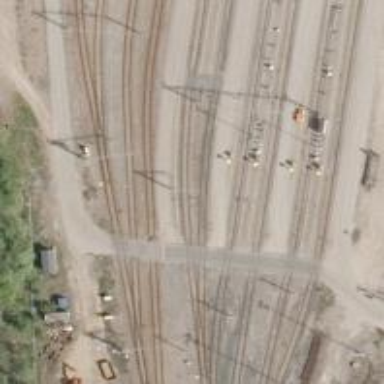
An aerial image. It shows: Railway signal.